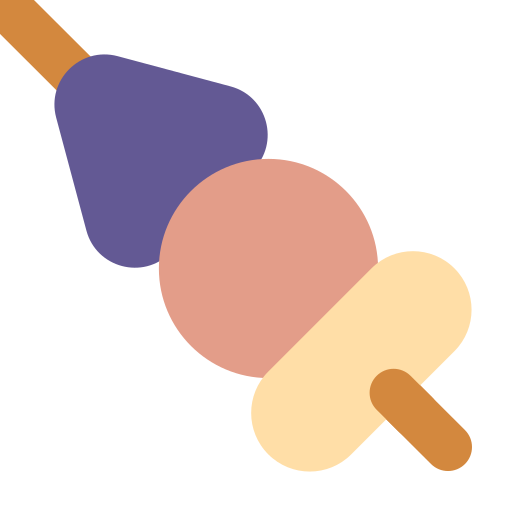
oden flat